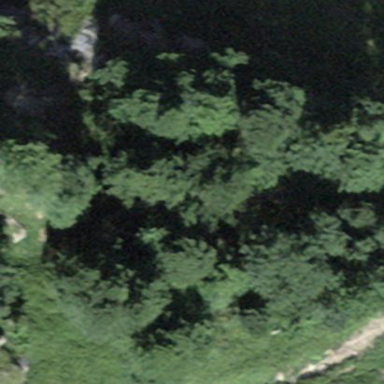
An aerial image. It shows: Beautiful woodland area.